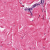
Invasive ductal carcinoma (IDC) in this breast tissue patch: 0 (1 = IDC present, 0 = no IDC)